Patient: sex M, age 52
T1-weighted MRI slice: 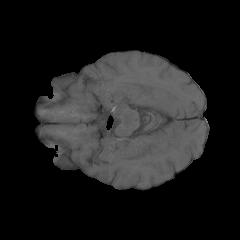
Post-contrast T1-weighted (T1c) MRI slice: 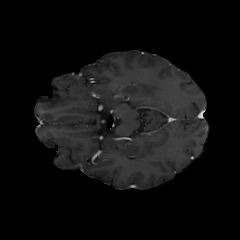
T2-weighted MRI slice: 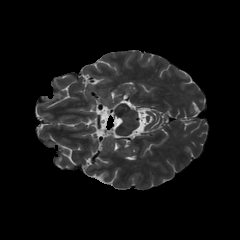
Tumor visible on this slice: no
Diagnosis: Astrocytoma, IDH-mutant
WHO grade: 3